Interaction volume radius: 10 \u00c5
Interaction volume height: 25 \u00c5
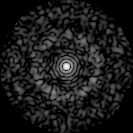
Disorder parameter: 0.8365